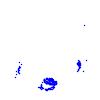
Particle: electron